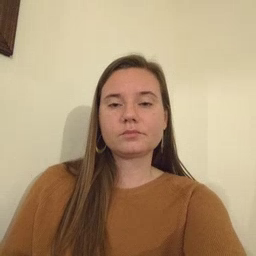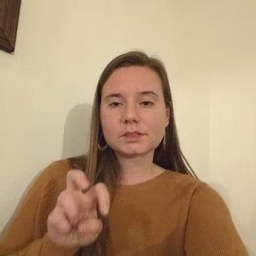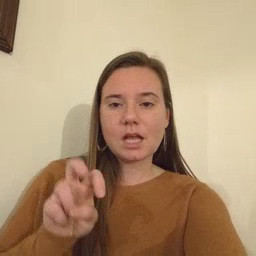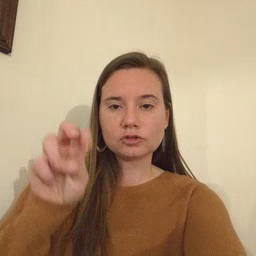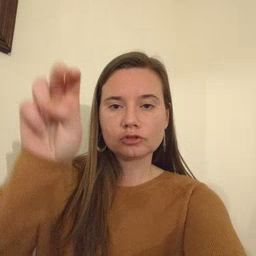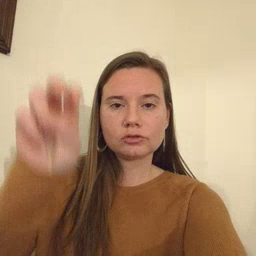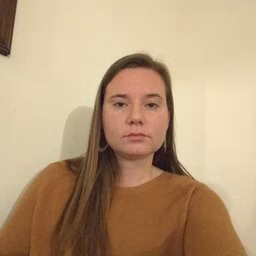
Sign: stairs